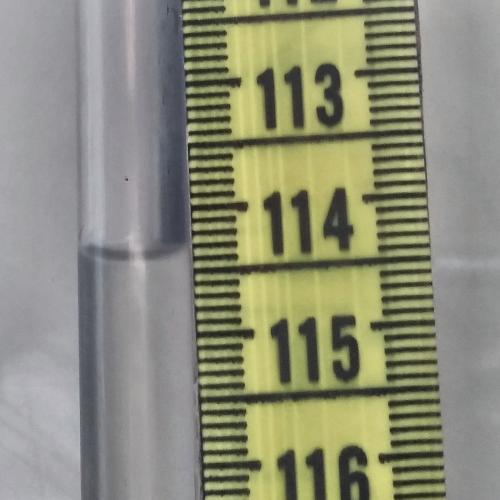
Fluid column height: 114.3 cm